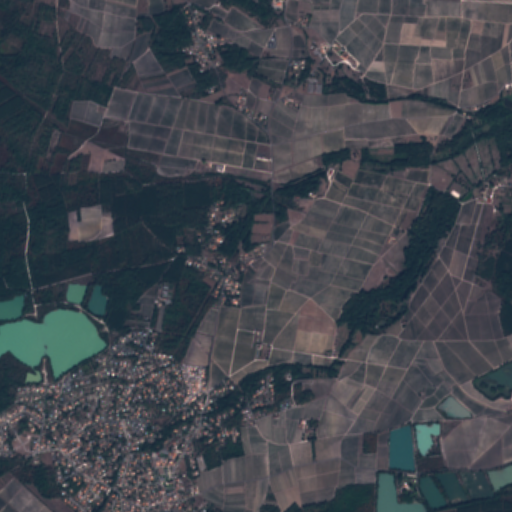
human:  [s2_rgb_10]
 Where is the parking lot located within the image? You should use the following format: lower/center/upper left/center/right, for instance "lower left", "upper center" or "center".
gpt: The parking lot is located in the lower left of the image.
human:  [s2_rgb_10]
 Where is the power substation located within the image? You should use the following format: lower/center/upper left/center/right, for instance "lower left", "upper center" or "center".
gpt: The power substation is located in the lower left of the image.
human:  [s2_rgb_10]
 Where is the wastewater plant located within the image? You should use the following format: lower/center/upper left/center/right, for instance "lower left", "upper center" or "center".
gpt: The wastewater plant is located in the lower center of the image.
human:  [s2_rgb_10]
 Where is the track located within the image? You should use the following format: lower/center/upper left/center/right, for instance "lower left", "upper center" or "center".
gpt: There is no track in the image.